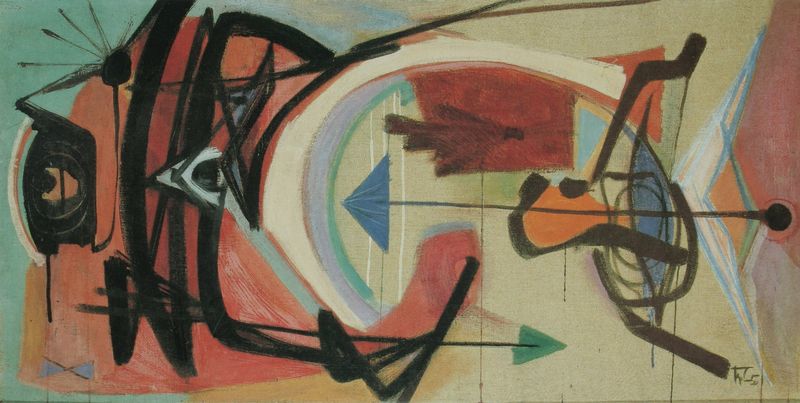
Titel: Mit dem Pfeil, dem Bogen
Künstler: Hann Trier
Schlagwörter: blau, weiß, grün, bewegung, bunt, orange, schwarz, rot, schirm, auge, kreis, moderne, abstrakt, formen, abstraktion, bögen, dynamik, pfeil, geometrie, pfeile, miro, kalligraphisch